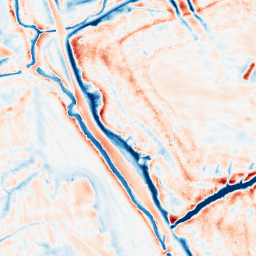
Category: edge_preserving
Decomposition family: bilateral
Decomposition parameters: d: 21
sigma_color: 100
sigma_space: 100
Upsampling method: bicubic_16x
Upsampling parameters: scale: 16
Upsampling scale: 16